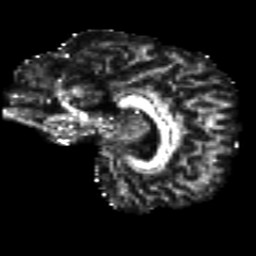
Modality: FA
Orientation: sagittal
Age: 28
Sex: male
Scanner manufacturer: siemens
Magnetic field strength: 3 T
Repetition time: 8.8 s
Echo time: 0.085 s